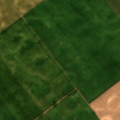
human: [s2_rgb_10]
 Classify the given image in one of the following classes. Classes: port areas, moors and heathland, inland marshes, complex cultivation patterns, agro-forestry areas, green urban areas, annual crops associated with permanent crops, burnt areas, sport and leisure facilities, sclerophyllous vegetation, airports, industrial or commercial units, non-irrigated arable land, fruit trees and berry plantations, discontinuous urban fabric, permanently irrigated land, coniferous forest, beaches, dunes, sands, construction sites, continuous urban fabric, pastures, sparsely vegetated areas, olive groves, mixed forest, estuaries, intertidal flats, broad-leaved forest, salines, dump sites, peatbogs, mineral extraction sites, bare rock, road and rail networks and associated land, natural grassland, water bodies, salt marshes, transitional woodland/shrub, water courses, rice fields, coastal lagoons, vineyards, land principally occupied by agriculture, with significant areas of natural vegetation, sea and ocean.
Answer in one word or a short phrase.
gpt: non-irrigated arable land